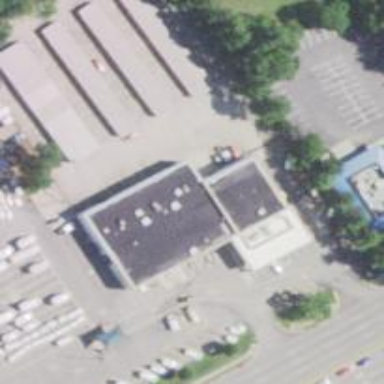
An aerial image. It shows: Car rental service.